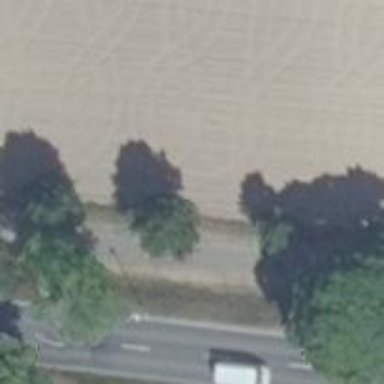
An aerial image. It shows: Row of trees in natural setting.